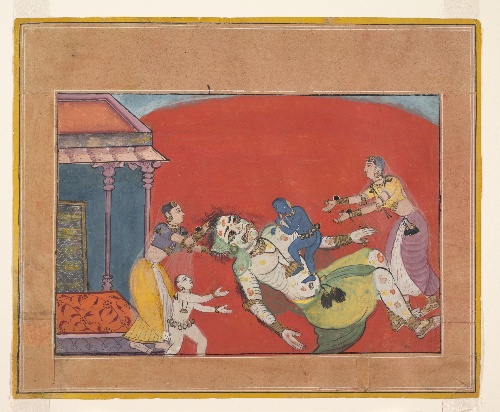
Date: ca. 1610
Object type: Folio
Classification: Paintings
Medium: Opaque watercolor and ink paper
Culture: Western India, Bikaner, Rajasthan
Dimensions: Image: 6 5/8 × 9 5/8 in. (16.8 × 24.4 cm)
Sheet: 9 5/8 × 11 7/8 in. (24.4 × 30.2 cm)
Department: Asian Art
Credit line: Cynthia Hazen Polsky and Leon B. Polsky Fund, 2002
Accession year: 2002
Repository: Metropolitan Museum of Art, New York, NY
Tags: Demons|Boys|Women|Krishna|Hinduism